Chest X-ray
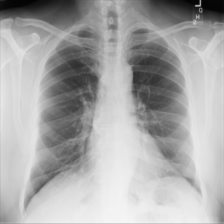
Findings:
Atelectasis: negative
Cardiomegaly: negative
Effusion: negative
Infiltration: negative
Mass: negative
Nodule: negative
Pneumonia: negative
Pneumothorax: negative
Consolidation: negative
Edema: negative
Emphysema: negative
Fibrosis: negative
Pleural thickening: negative
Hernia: negative